Question: I want to put two icons (link to app store and android store) on my webpage next to each other. I downloaded the sample code from google webpage and from apple page with suggestions of how to use it, and I put it in the html code:
'''
<section class="download" id="download">
<div class="container">
<div class="row">
<div class="col-md-12 text-center wp4">
<h1>Seen Enough?</h1>
<a href="#todo">
<img alt="Android app on Google Play"
src="https://developer.android.com/images/brand/en_app_rgb_wo_45.png" />
</a>
<a href="#todo" target="itunes_store" style="display:inline-block;overflow:hidden;background:url(img/apple.svg) no-repeat;width:165px;height:40px;@media only screen{background-image:url(img/apple.svg);}"></a>
<!--<a href="http://tympanus.net/codrops/?p=22554" class="download-btn">Download! <i class="fa fa-download"></i></a> -->
</div>
</div>
</div>
</section>
'''
and there's this part of css code:
'''
.download {
padding: 120px 0;
background-color: #3f6184;
}
.download h1 {
margin: 0 0 15px 0;
color: #fff;
font-weight: 400;
font-size: 40px;
}
'''
However, after doing that, I have the following result:

they are not aligned perfectly and as you can see - the apple app store icon works as a hyperlink, but covers more space than its own image. How can I fix that? Thanks.
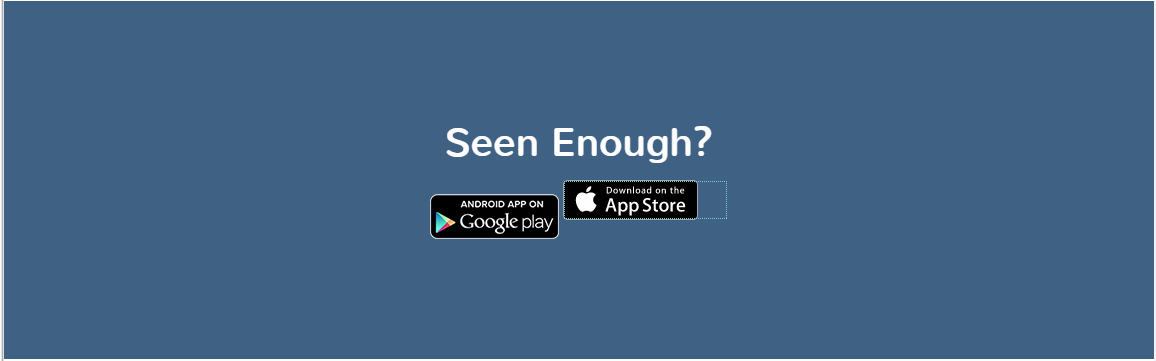
Answer: Just 'vertical-align' them to 'top'
'''
element.style {
display: inline-block;
overflow: hidden;
background: url(https://developer.android.com/images/brand/en_app_rgb_wo_45.png) no-repeat;
width: 165px;
height: 60px;
vertical-align: top;
}
'''
<URL>
Hope this helps.